Question: I have a simple form in which there are 3 textboxes as seen in image below :

using autocompelete function on textchanged event, I am displaying data from database in textbox1(Person Name). Now if your user selects a particular name from suggested items, I want to auto fill textbox2 and textbox3 from database based on value from textbox1.
How should I do that?
Code of textbox1 :
'''
private void textBox1_TextChanged(object sender, EventArgs e)
{
AutoCompleteStringCollection namesCollection = new AutoCompleteStringCollection();
SqlConnection con = new SqlConnection(@"***my connection string***");
con.Open();
SqlCommand cmnd = con.CreateCommand();
cmnd.CommandType = CommandType.Text;
cmnd.CommandText = "SELECT * FROM tblTicketDetail";
SqlDataReader dReader;
dReader = cmnd.ExecuteReader();
if (dReader.Read())
{
while (dReader.Read())
namesCollection.Add(dReader["ContactPerson"].ToString());
}
else
{
MessageBox.Show("Data not found");
}
dReader.Close();
textBox1.AutoCompleteMode = AutoCompleteMode.Suggest;
textBox1.AutoCompleteSource = AutoCompleteSource.CustomSource;
textBox1.AutoCompleteCustomSource = namesCollection;
}
'''
now how to autofill textbox2 andd textbox3?
Regards.
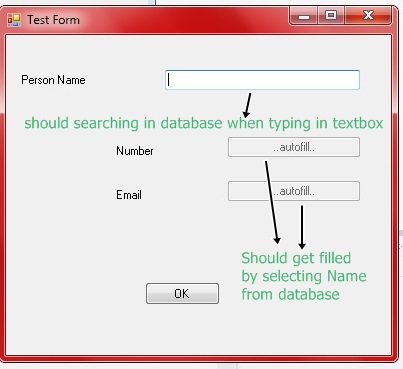
Answer: '''
try
{
int i = Convert.ToInt32(CBCompanies.SelectedValue.ToString());
DataTable td = new DataTable();
da = new SqlDataAdapter("select * from tblCustomerCompany where CustomerID =" + CBCompanies.SelectedValue.ToString() + " ORDER BY CustomerName", conn);
conn.Open();
da.Fill(td);
conn.Close();
textBox3.Text = td.Rows[0].ItemArray[5].ToString();
}
catch { }
'''